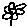
Label: flower